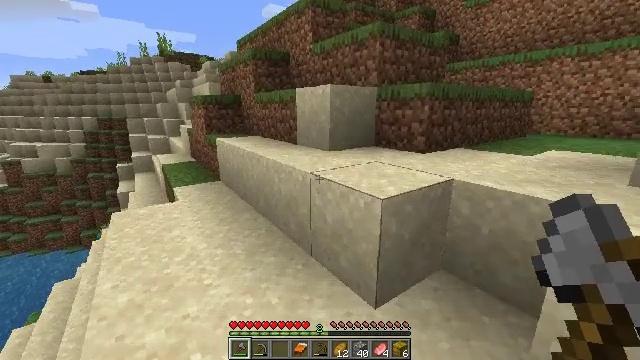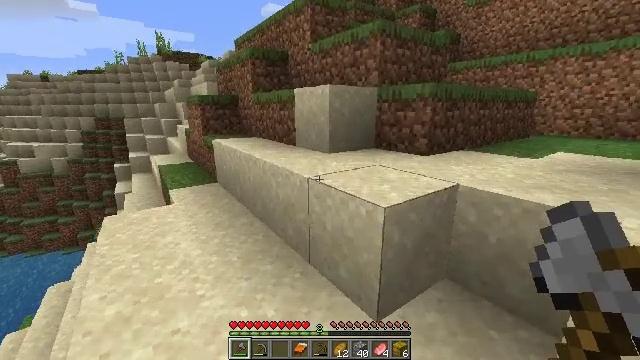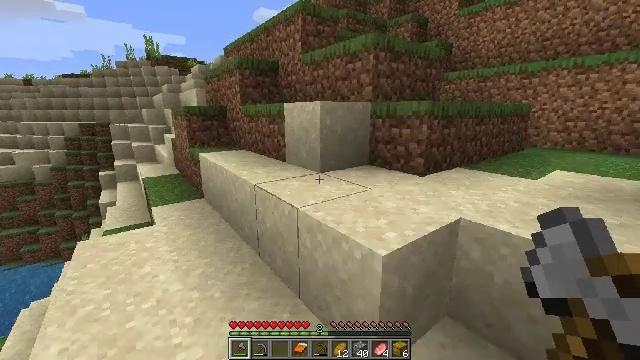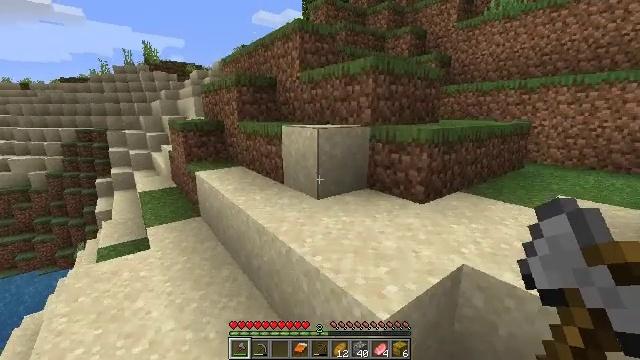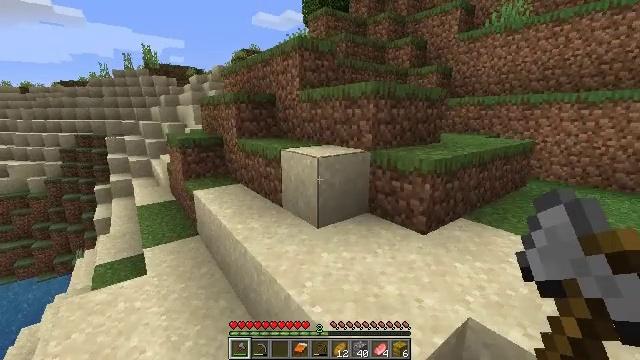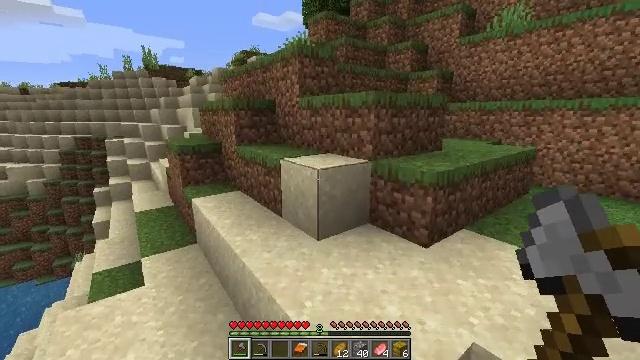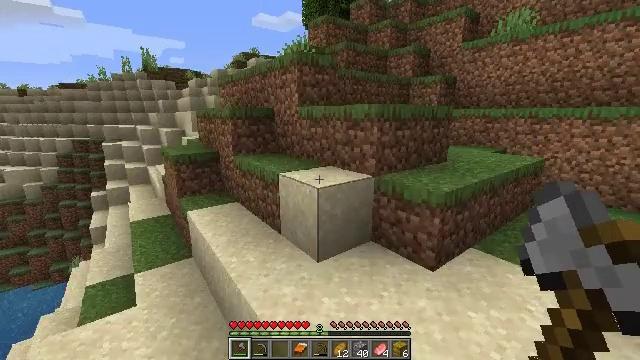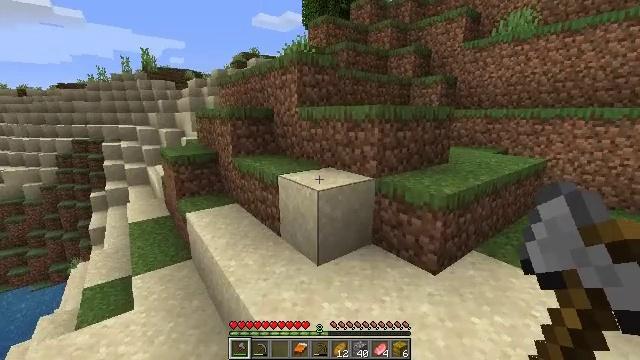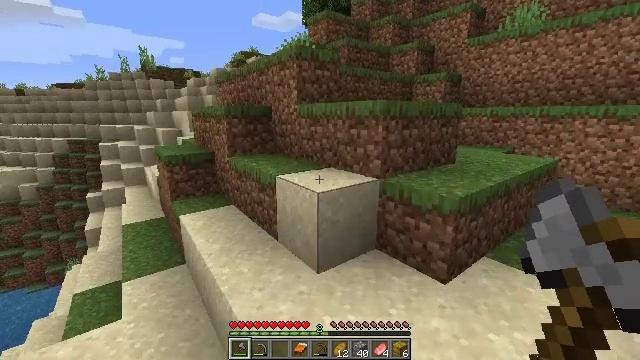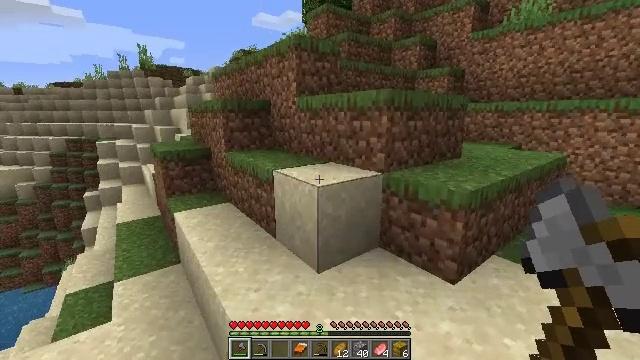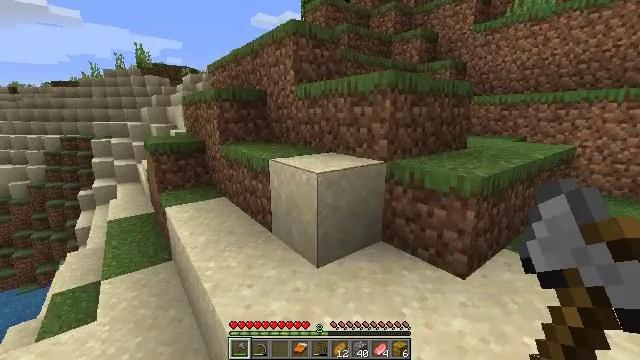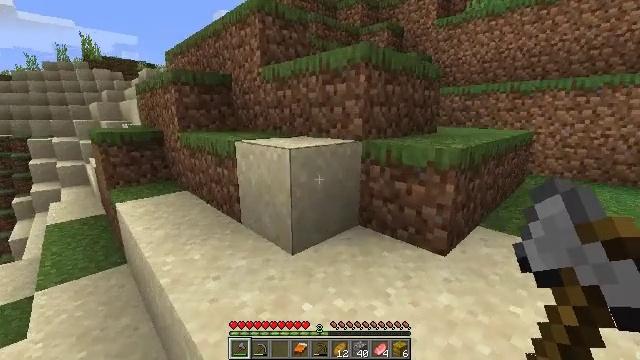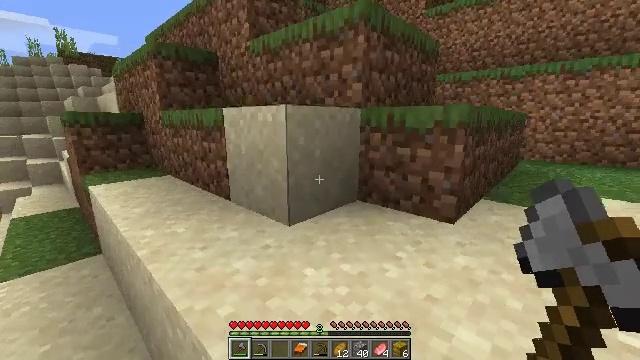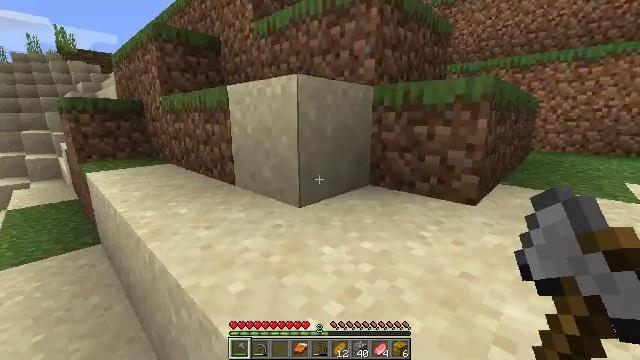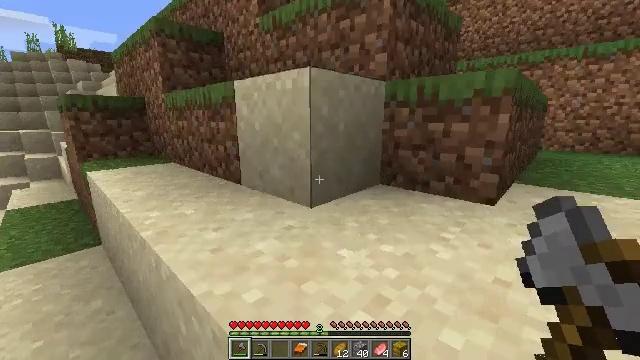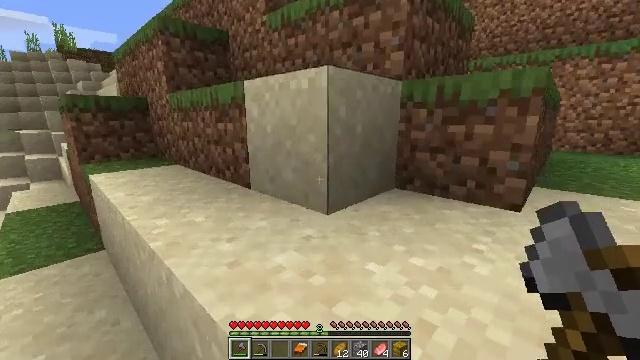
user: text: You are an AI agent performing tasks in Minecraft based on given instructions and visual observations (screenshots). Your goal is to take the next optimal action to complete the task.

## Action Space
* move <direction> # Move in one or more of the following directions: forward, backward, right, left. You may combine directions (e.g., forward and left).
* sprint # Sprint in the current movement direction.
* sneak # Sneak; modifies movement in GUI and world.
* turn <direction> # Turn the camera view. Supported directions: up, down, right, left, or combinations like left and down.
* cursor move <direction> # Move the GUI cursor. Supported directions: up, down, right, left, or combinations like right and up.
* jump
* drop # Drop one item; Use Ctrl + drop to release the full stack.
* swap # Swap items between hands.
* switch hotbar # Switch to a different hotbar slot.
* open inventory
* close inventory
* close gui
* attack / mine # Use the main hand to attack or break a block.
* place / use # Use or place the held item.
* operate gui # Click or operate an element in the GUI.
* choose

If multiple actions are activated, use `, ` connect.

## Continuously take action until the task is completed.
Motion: motion action
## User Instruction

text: Remove a grass block from the inventory.
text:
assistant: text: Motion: move forward
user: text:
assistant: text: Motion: move forward, turn right, jump
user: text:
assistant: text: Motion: move forward, jump
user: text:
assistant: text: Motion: move forward, jump
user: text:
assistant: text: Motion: move forward, jump
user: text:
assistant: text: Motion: move forward, jump
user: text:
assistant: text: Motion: move forward, jump
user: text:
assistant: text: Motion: move forward, jump
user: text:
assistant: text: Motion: move forward, jump
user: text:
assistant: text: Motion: move forward
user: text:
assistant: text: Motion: move forward, turn right
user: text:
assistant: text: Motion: move forward, turn right
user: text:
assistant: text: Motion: move forward
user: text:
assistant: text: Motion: move forward
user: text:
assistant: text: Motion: move forward
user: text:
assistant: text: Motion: move forward
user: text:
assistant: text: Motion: move forward, jump
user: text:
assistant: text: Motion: move forward, jump
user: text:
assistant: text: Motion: move forward, jump
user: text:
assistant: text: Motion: move forward, turn up, jump
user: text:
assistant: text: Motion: move forward, turn up, jump
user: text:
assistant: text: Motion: move forward, turn up
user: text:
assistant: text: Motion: move forward, turn right and up
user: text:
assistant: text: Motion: move forward, turn right
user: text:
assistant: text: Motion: move forward
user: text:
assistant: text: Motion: move forward
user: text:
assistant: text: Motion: move forward, jump
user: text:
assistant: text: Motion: move forward, turn left, jump
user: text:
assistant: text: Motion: move forward, turn left, jump
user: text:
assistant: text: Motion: move forward, turn left, jump